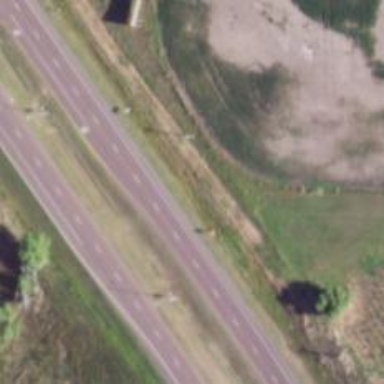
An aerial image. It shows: Trunk highway with expressway features.